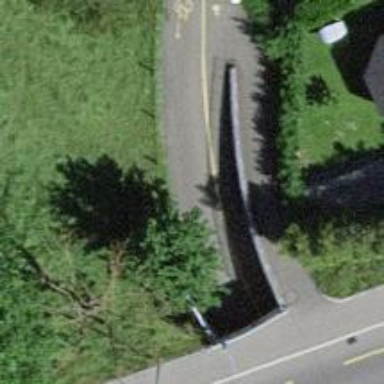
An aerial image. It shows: Tunnel path with asphalt surface.